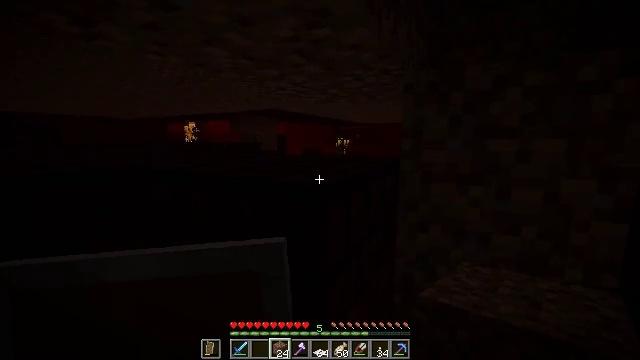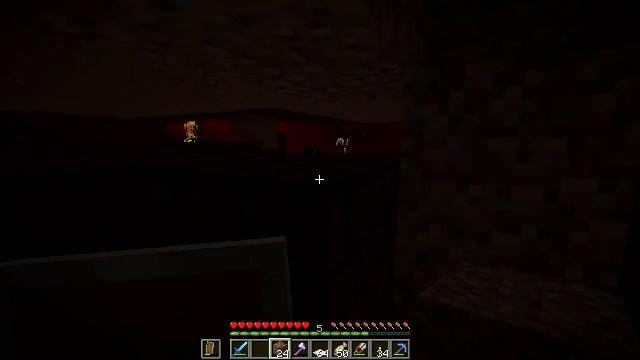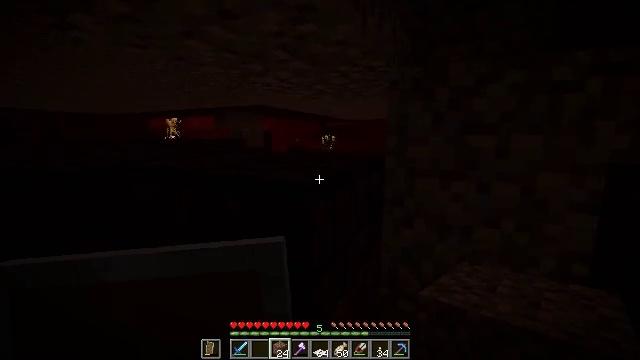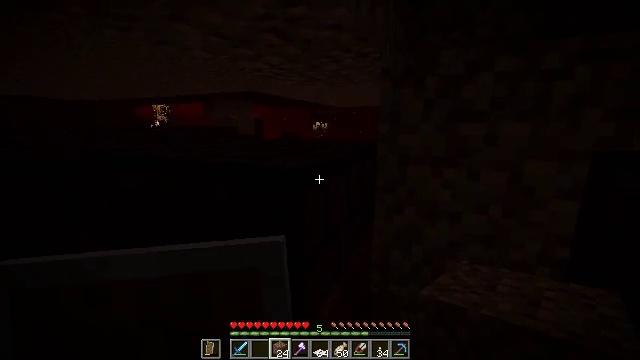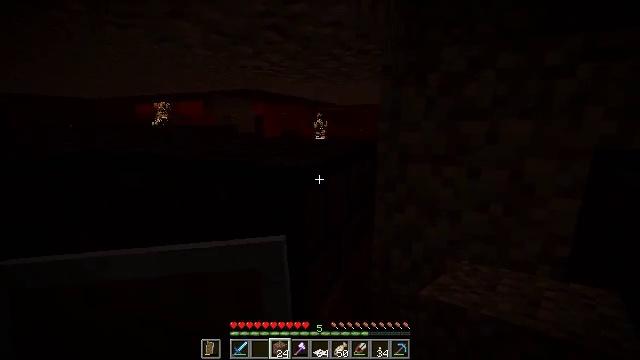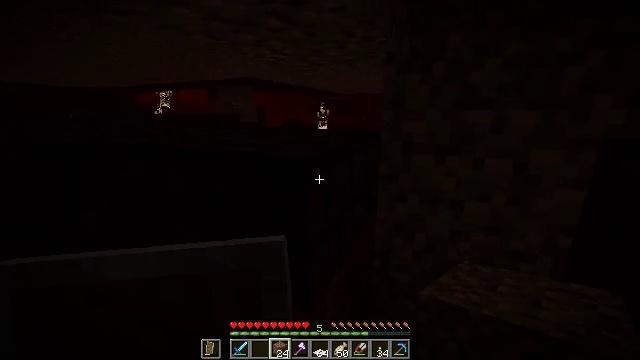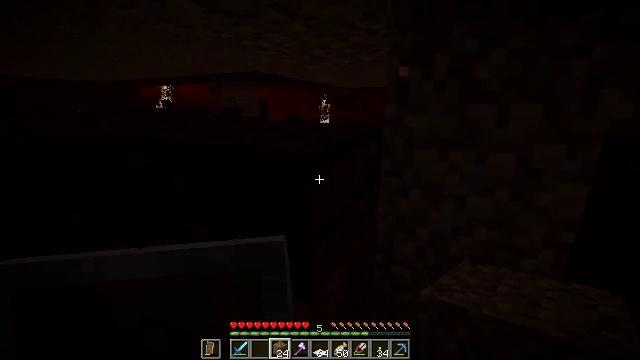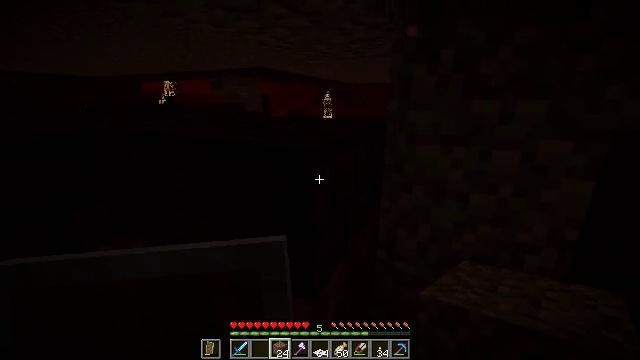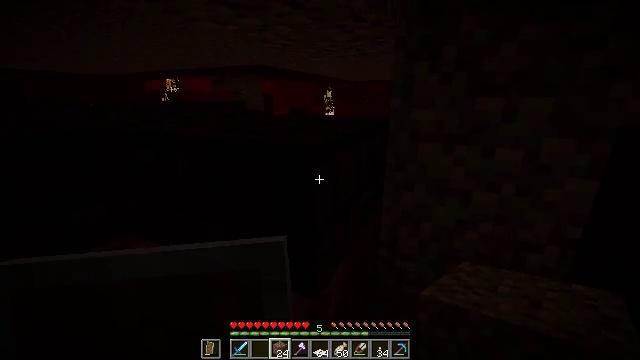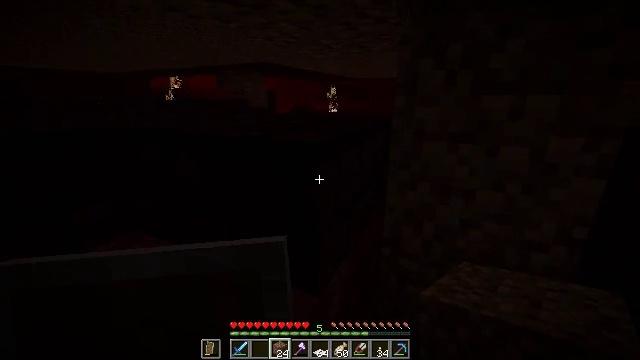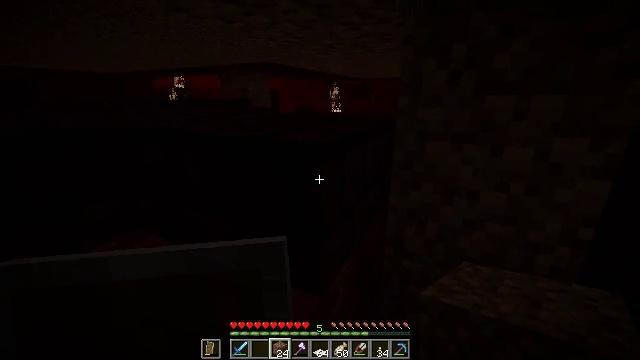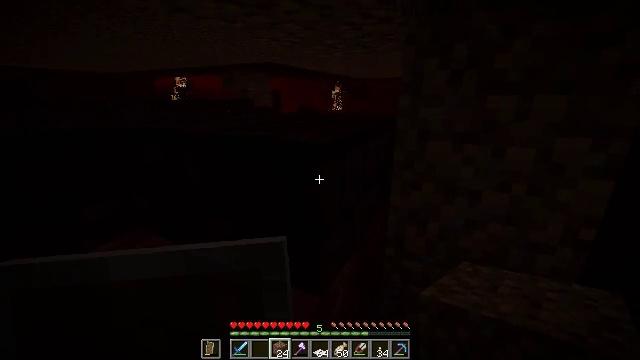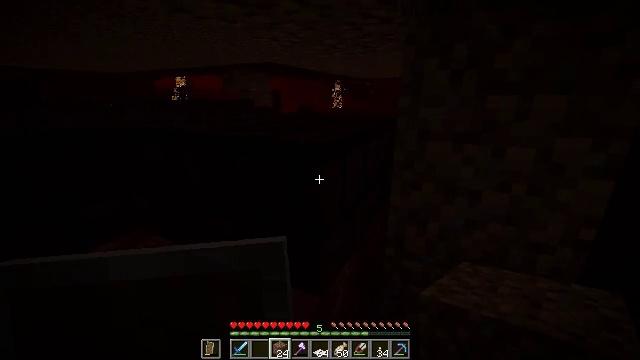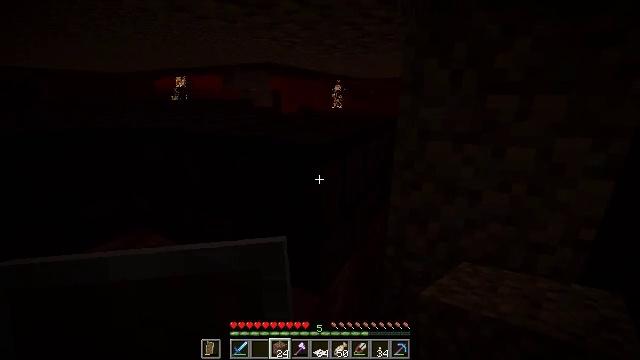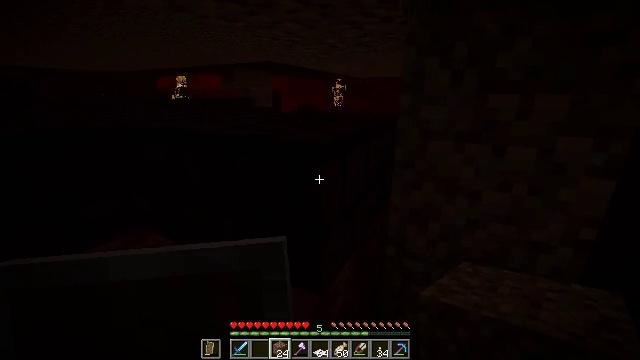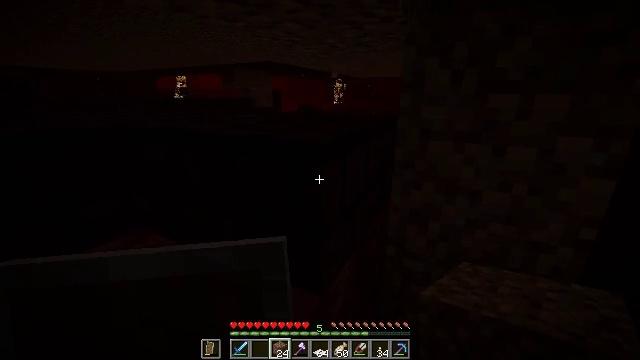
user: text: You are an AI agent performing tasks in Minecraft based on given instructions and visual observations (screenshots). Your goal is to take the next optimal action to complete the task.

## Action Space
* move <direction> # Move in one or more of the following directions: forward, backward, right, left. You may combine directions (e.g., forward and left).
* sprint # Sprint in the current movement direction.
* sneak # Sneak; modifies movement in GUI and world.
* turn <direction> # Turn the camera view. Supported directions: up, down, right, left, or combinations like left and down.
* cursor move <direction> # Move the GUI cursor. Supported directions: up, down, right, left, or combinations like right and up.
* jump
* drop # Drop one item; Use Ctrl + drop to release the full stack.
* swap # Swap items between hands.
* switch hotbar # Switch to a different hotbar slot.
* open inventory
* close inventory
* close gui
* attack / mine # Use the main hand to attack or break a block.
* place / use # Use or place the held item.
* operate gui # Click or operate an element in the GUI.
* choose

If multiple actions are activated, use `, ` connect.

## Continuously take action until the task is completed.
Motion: motion action
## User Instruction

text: Remove the nether brick slab from its place.
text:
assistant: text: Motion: no_op
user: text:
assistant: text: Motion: turn right
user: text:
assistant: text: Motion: turn right and down
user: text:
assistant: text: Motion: no_op
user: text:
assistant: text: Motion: turn down
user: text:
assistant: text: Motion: turn down
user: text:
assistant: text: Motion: no_op
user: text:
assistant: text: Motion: no_op
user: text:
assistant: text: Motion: no_op
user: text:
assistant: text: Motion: no_op
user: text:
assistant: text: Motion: no_op
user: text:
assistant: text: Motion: no_op
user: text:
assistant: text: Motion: no_op
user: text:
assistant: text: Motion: no_op
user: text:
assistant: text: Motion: no_op
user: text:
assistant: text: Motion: no_op
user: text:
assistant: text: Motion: no_op
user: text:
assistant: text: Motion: no_op
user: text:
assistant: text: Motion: no_op
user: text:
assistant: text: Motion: no_op
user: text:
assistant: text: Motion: no_op
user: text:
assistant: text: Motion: no_op
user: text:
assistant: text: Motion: no_op
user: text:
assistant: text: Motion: no_op
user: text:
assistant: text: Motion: no_op
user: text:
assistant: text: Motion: no_op
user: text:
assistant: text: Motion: no_op
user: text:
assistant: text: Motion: no_op
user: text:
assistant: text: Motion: no_op
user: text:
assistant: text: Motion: no_op